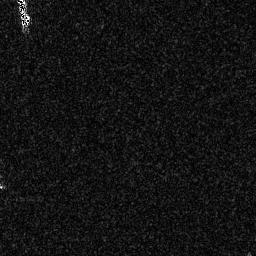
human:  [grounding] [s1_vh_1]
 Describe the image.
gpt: In the satellite image, there is  <ref>1 small ship </ref> <box>[[5, 0, 12, 9, 0]]</box> located at top left.